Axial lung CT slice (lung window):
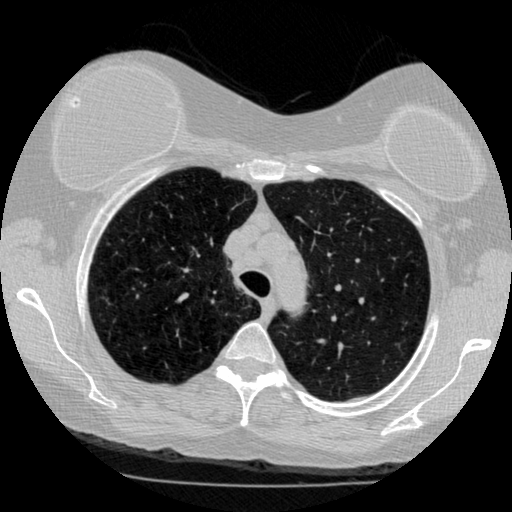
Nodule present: no